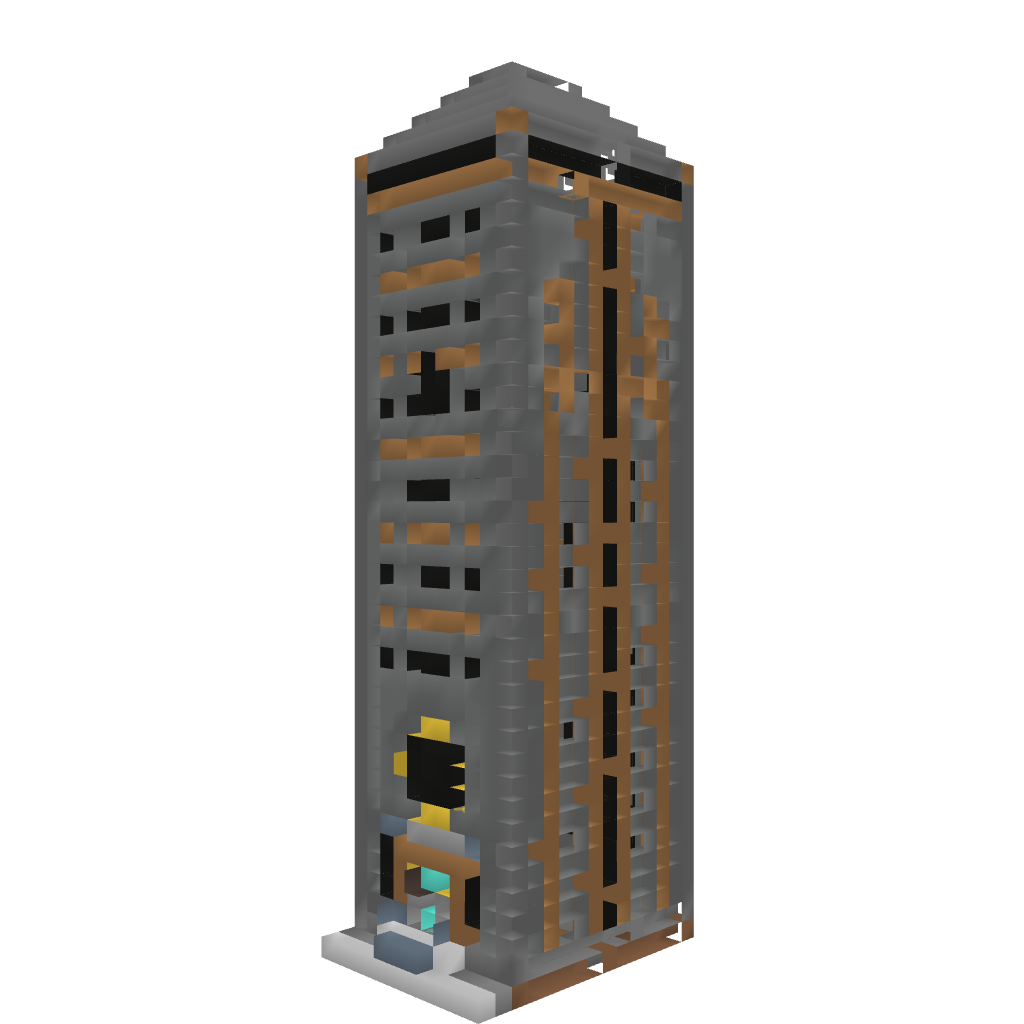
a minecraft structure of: Decorated modern tower